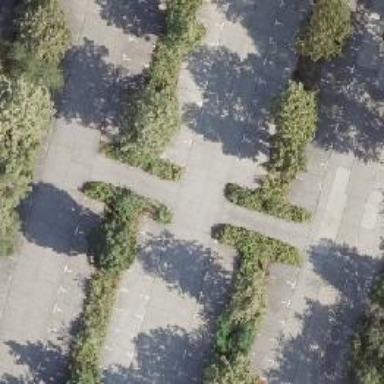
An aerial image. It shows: Concrete parking aisle as service road.